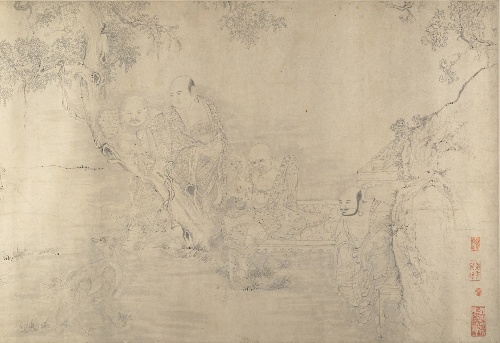
Title: 清   佚名   倣石濤   十六羅漢圖   卷|(Copy after) The Sixteen Luohans
Artist: Shitao (Zhu Ruoji)
Artist bio: Chinese, 1642–1707
Date: 19th–early 20th century
Object type: Handscroll
Classification: Paintings
Medium: Handscroll; ink on paper
Culture: China
Period: Qing dynasty (1644–1911)
Dimensions: 19 5/8 in. × 20 ft. 9 3/4 in. (49.8 × 634.4 cm)
Department: Asian Art
Credit line: John Stewart Kennedy Fund, 1913
Accession year: 1913
Repository: Metropolitan Museum of Art, New York, NY
Tags: Men|Buddhism